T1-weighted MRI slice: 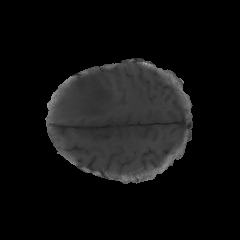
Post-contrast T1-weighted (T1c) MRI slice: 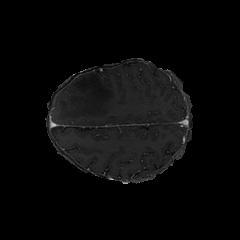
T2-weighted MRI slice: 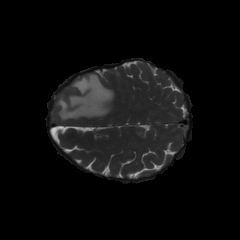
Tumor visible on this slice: yes